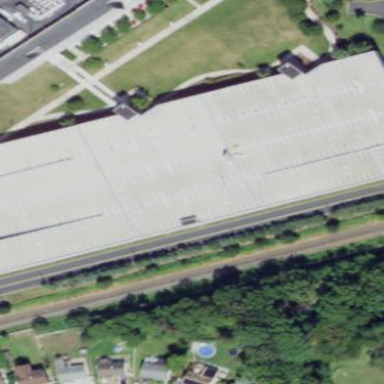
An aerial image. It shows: Multi-storey parking facility.